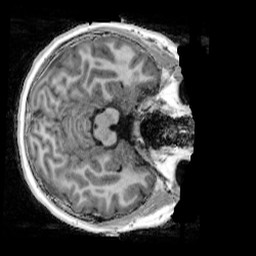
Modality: UNIT1_denoised
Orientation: axial
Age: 10
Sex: female
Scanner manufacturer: siemens
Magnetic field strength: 3 T
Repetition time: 4 s
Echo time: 0.00303 s